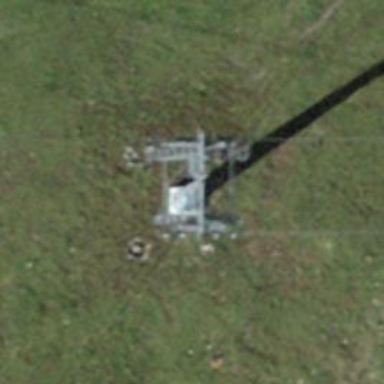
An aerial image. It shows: Pylon for aerialway.